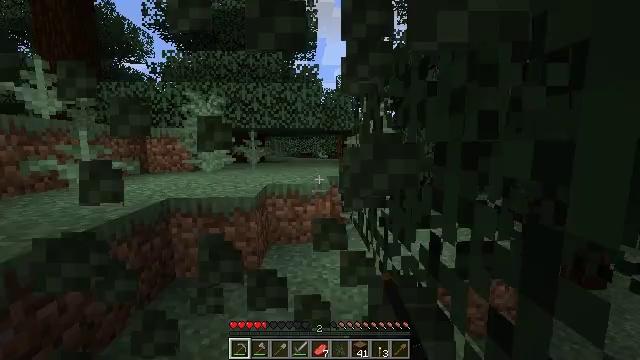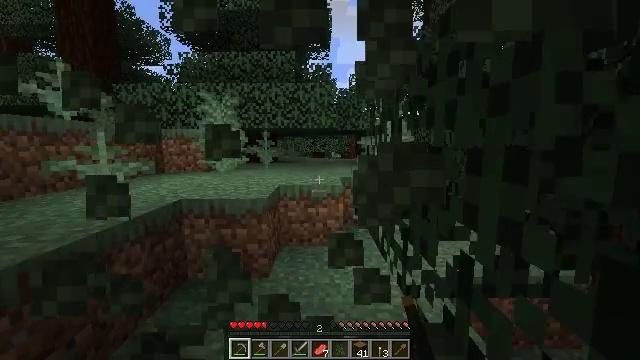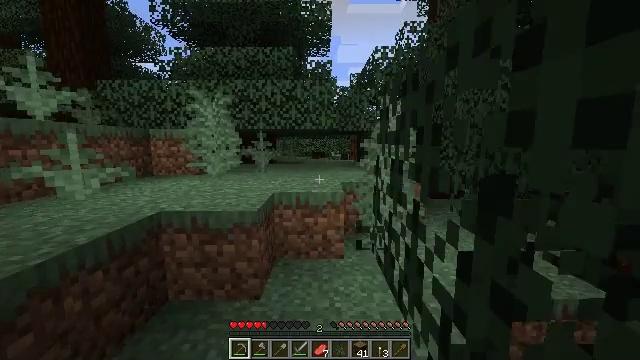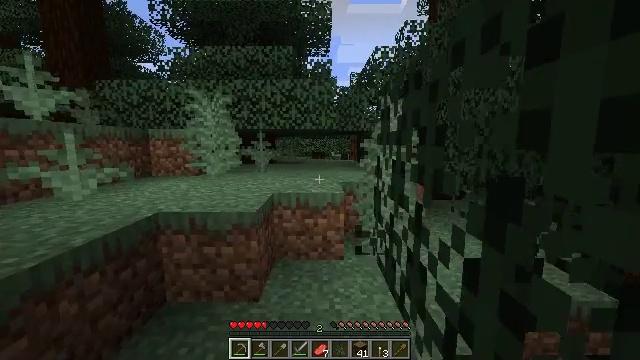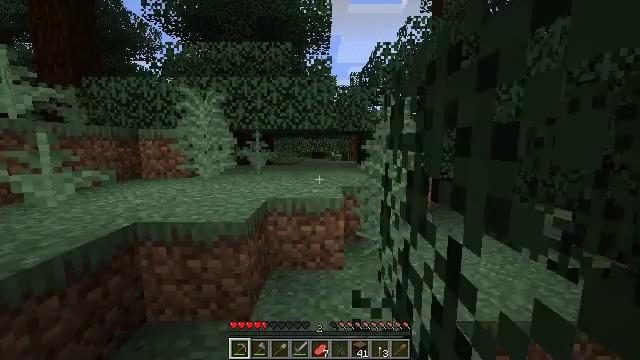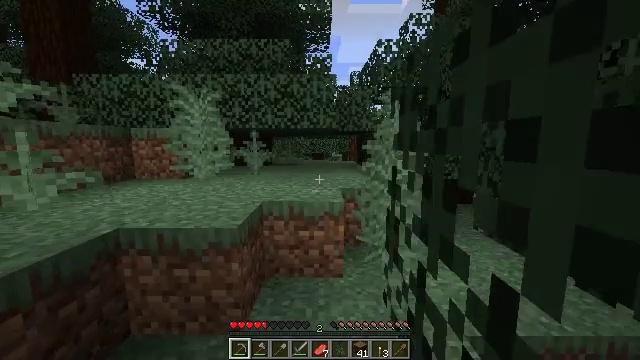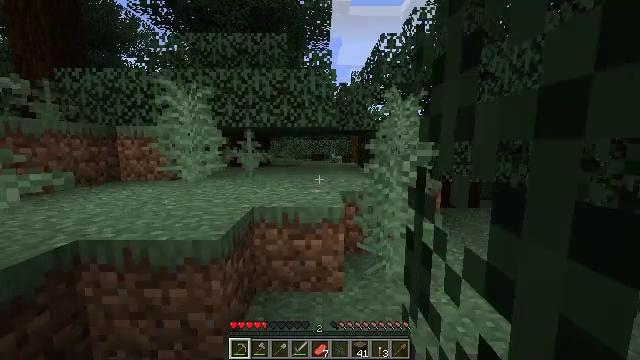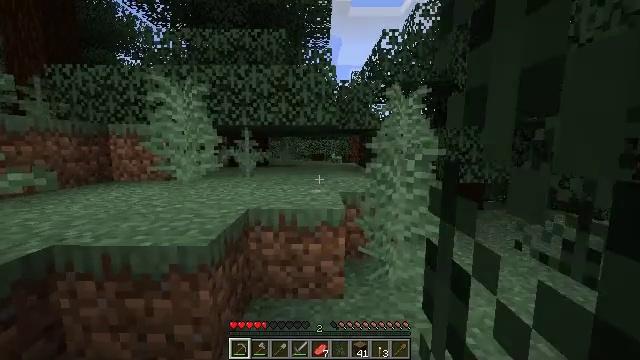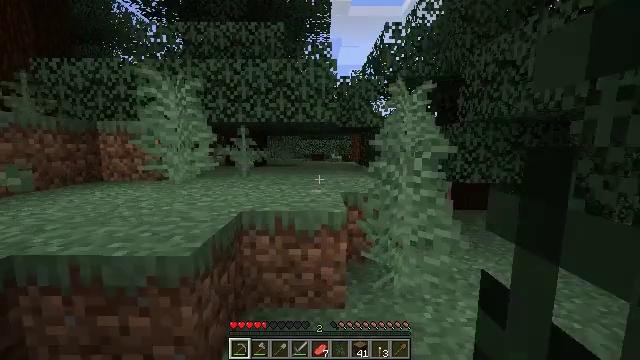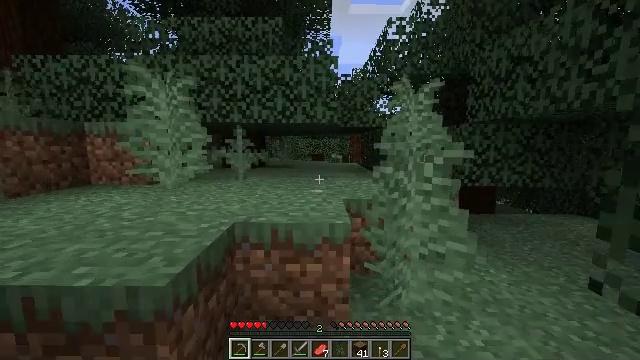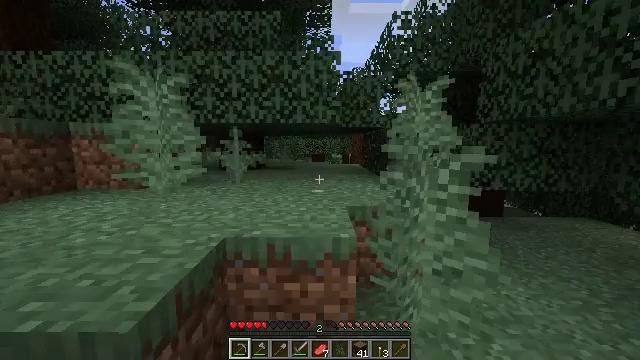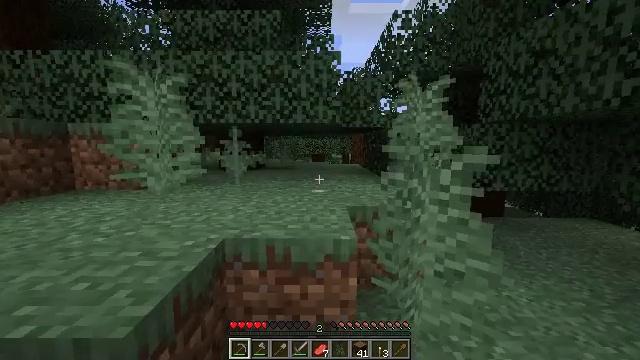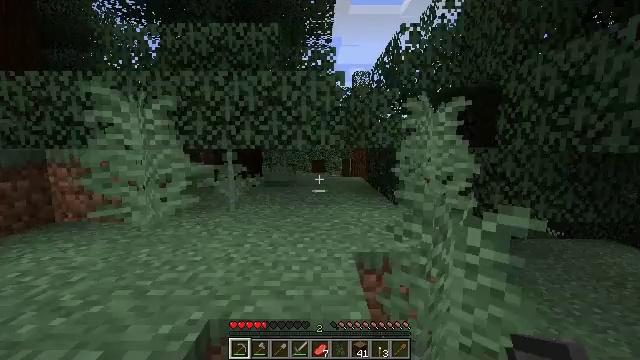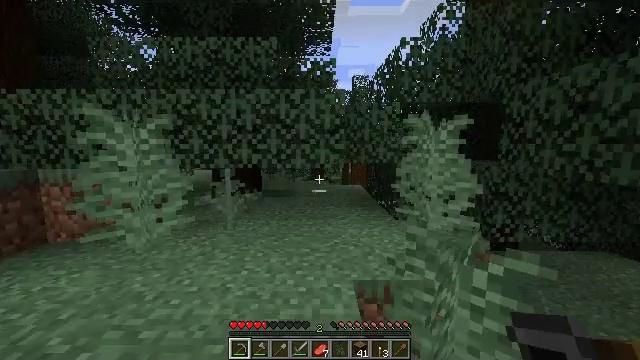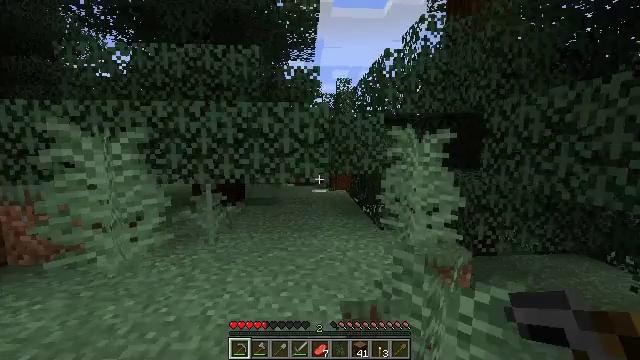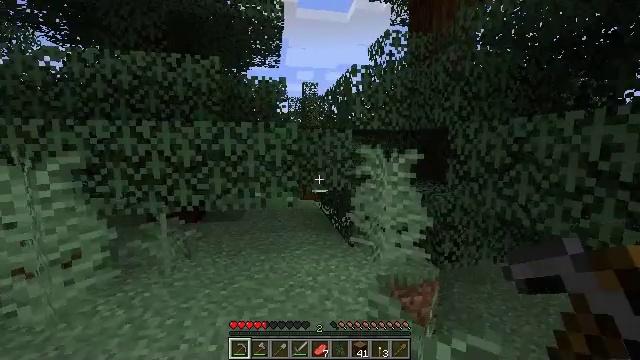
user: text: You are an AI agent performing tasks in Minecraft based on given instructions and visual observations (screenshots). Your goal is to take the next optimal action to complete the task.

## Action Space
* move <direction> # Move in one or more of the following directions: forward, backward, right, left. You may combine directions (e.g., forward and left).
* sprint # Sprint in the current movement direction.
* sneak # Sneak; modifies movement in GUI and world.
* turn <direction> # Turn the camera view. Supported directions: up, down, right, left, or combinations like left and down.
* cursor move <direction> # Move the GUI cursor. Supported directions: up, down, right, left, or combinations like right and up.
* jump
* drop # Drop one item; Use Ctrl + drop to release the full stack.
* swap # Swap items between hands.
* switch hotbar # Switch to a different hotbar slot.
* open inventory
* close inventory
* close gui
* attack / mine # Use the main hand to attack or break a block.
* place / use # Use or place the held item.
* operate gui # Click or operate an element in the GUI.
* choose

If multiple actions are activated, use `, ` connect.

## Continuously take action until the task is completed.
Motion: motion action
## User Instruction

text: Destroy the spruce leaves to get sticks and saplings.
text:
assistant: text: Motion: move forward, turn left, attack / mine
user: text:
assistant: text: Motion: move forward, attack / mine
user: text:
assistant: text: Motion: move forward, attack / mine
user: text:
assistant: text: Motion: move forward, attack / mine
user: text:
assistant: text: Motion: move forward, attack / mine
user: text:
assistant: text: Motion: move forward, attack / mine
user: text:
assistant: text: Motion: move forward
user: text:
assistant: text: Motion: move forward
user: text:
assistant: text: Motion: move forward
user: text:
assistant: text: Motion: move forward
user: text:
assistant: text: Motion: move forward
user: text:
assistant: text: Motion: move forward, jump
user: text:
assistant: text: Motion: move forward, jump
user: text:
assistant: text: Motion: move forward, turn right, jump
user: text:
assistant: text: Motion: move forward, turn right
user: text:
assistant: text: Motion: move forward, turn right
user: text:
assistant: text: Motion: move forward, turn right
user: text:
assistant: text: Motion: move forward, turn right
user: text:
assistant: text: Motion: move forward, turn right and down
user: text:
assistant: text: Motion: move forward, turn right and down
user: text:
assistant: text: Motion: move forward, turn right and down
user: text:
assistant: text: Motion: move forward, turn right
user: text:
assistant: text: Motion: move forward
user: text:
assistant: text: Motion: move forward
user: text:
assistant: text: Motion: move forward, turn up
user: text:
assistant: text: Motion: move forward, turn up
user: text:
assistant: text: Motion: move forward
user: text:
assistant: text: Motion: move forward, turn left and up
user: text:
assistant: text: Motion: move forward, turn left and up
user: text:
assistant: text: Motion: move forward, turn left and up